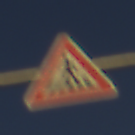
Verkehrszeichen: FussgaengerueberwegRechts
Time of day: SunriseSunset
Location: Outdoor (Nature)
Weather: Clear
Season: NotSpecified
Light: Natural